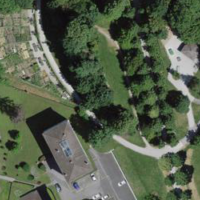
EUNIS habitat code: 53
Species observed at this site:
Sambucus nigra
Circaea lutetiana
Ilex aquifolium